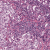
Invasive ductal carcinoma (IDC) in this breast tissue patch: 1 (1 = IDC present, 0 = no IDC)